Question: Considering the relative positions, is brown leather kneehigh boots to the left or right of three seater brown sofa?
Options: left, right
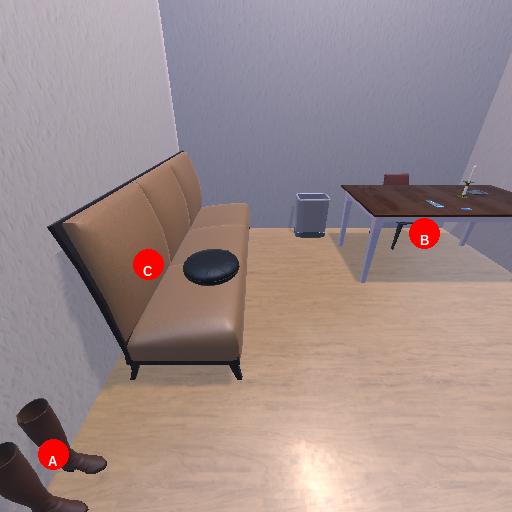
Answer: left